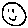
Label: smiley face